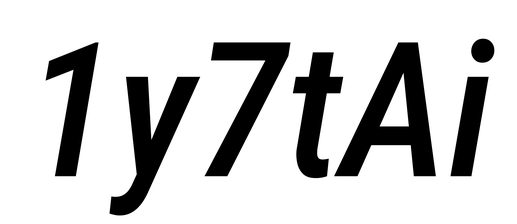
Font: Roboto-Italic_Condensed_Medium_Italic